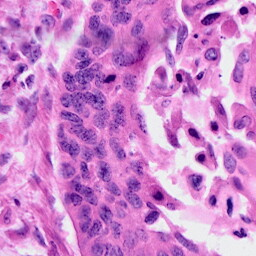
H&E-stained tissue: Cervix